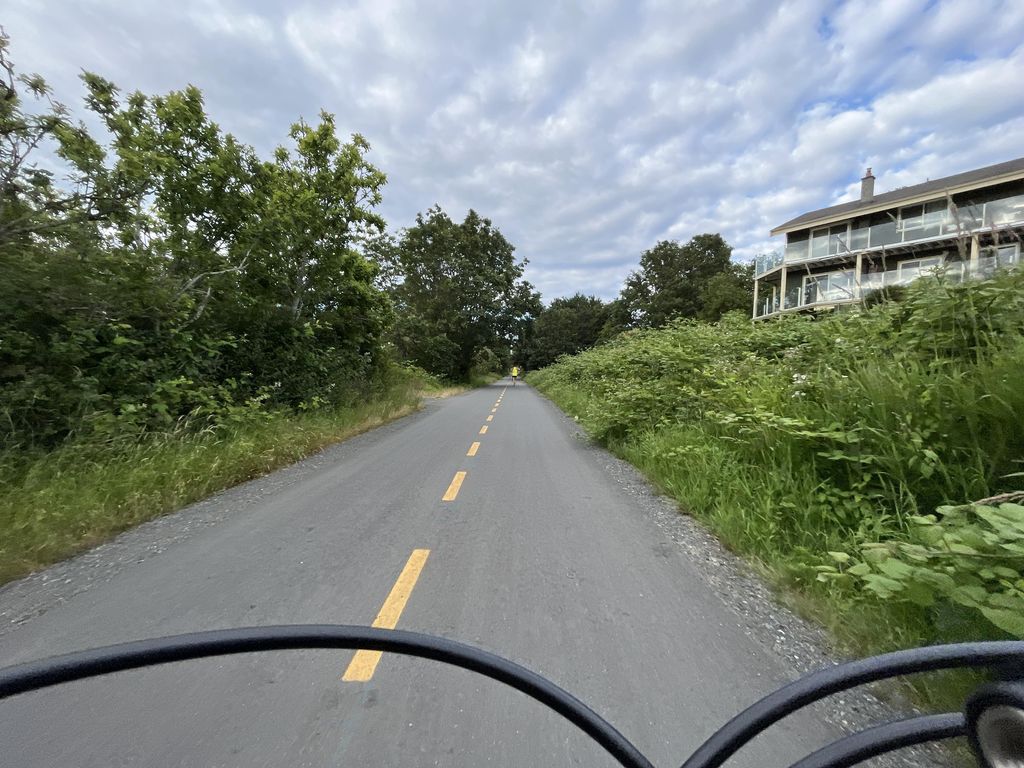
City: victoria